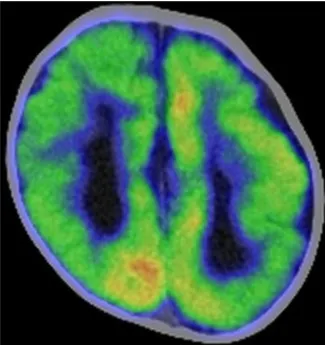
Preoperative imaging. Fluorodeoxyglucose-positron emission tomography-computed tomography showed hypometabolism in the right hemisphere (B).
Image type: radiology (pet)